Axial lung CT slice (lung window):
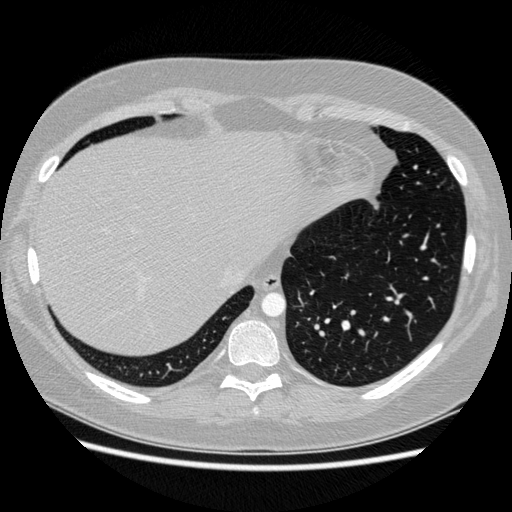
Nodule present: no